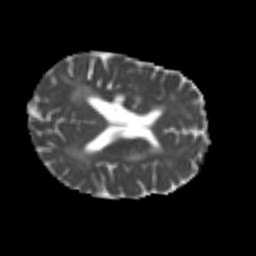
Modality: MD
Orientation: axial
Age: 56
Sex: male
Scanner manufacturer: siemens
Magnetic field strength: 3 T
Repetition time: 4.987 s
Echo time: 0.0792 s